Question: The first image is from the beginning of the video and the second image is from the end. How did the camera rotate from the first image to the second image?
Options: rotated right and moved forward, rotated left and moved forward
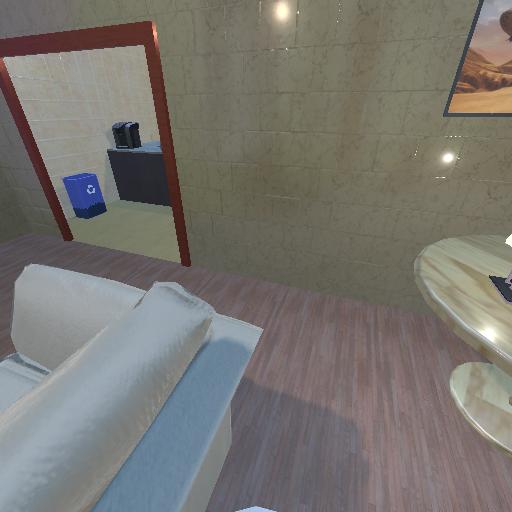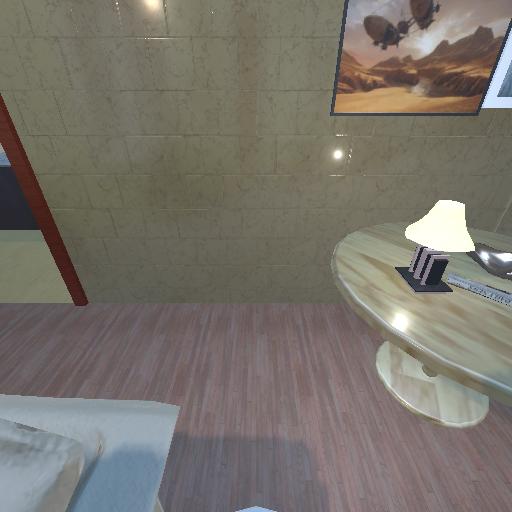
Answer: rotated right and moved forward